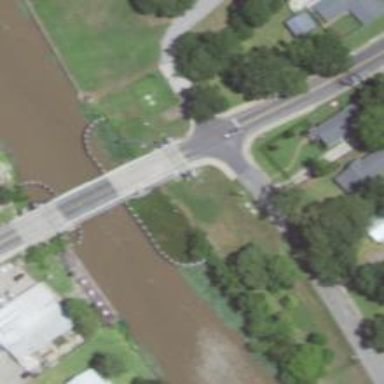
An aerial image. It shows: Swing bridge on tertiary road.